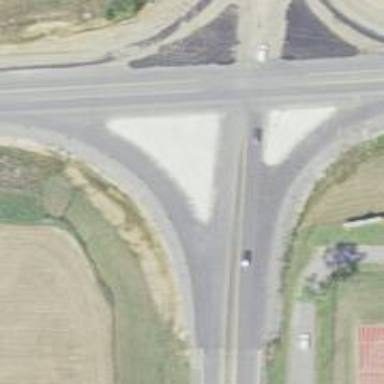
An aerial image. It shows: Trunk link highway.